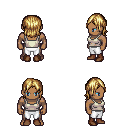
a pixel art fantasy rpg character, male body template, human, dark skin, white pirate shirt, white pants, blonde long bangs hairstyle, brown shoes, four views (front, back, left, right), 2x2 character sprite sheet, small pixel art, hard edges, no anti-aliasing